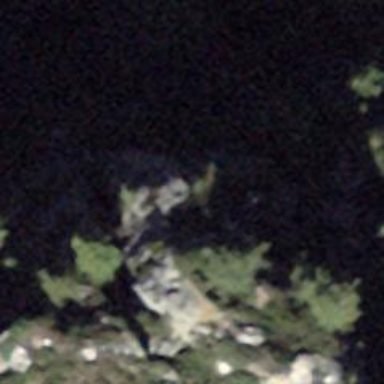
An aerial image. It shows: Natural cliff.